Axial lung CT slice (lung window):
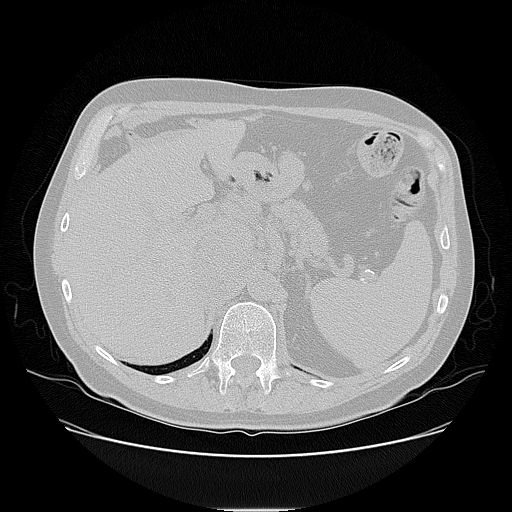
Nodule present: no